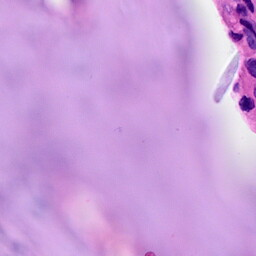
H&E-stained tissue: Breast